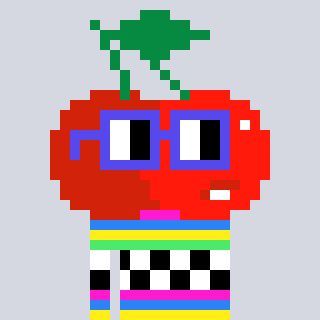
a pixel art character with square blue glasses, a cherry-shaped head and a grayscale-colored body on a cool background